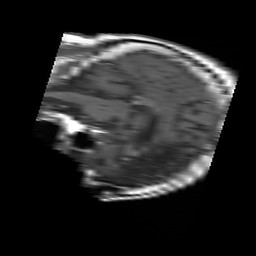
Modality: T1w
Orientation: sagittal
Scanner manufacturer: ge
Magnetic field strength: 1.5 T
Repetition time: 0.4667 s
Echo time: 0.007616 s